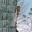
Label: 1